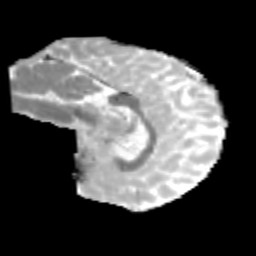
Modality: MD
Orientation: sagittal
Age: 9
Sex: male
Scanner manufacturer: siemens
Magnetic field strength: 3 T
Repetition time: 3.8 s
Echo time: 0.07 s